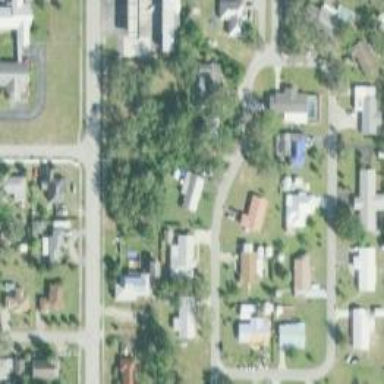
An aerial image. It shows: Neighborhood.